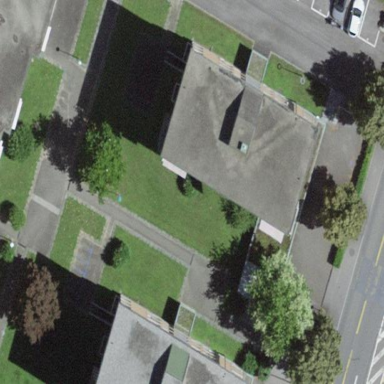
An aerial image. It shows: Apartment building with flat roof.